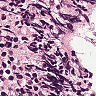
Metastatic tissue present: no